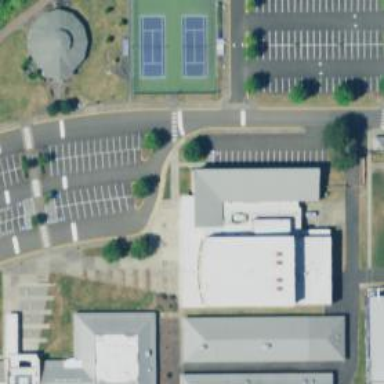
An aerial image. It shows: School building that includes theatre.